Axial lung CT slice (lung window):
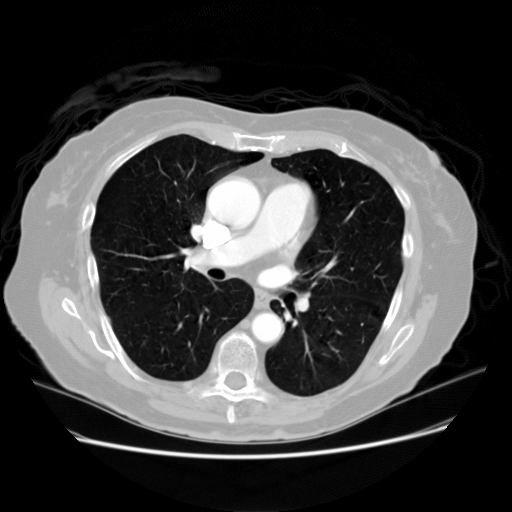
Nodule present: no